Question: Trying to install VS2012 utlimate RC, however I am unable to succeed as every attempt is stopped at the below screen shot...does anyone has the same/simlar problem?
So my installation stops here and does not proceed from this point...I have left it for 3 hrs now and still its the same....any thoughts, ideas will be deeply appreciated...

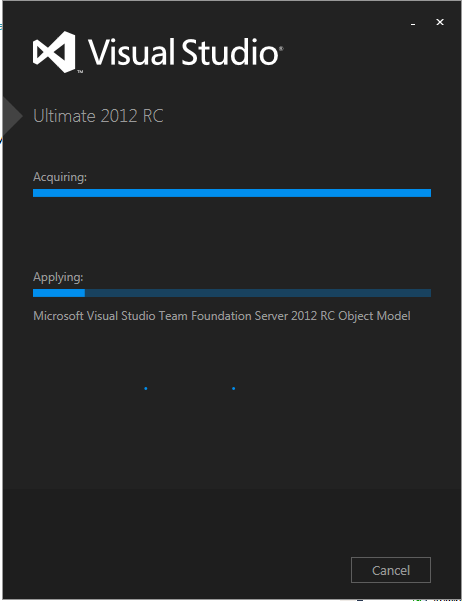
Answer: Visual Studio 2012 is RTM now. All pre-RTM releases are now obsolete. So go ahead and download the RTM if you are an MSDN subscriber. If you are not you could download a trial and purchase later once it hits public RTM.